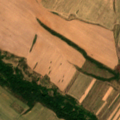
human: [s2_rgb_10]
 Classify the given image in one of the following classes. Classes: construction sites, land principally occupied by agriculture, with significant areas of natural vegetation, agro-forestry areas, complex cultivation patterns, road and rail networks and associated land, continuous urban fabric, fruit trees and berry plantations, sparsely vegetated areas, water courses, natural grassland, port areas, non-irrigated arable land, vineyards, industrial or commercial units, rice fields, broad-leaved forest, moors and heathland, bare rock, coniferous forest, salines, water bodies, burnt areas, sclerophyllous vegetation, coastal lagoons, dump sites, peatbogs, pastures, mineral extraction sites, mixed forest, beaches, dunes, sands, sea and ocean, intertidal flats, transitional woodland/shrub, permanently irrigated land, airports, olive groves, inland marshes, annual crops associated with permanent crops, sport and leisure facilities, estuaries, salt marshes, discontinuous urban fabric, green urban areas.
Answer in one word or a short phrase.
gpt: non-irrigated arable land, broad-leaved forest